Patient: sex M, age 57
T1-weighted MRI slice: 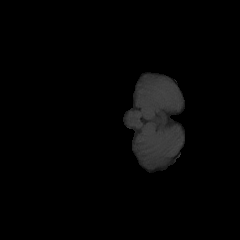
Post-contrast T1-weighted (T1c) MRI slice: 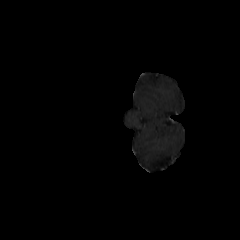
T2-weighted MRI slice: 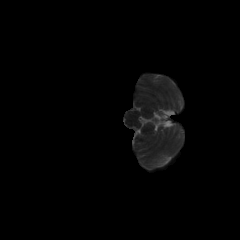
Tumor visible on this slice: no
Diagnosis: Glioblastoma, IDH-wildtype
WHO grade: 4